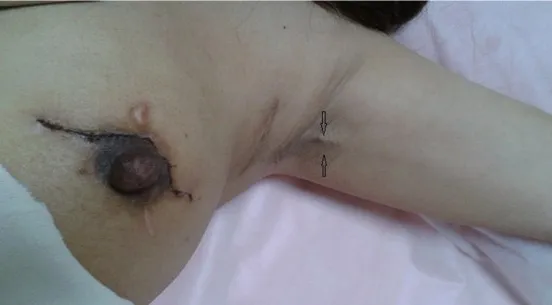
Physical examination of patient with axillary web syndrome. (A) Patient demonstrates axillary web syndrome in the left arm. Taut cords extending from the axilla to the medial arm are observed. The patient is unable to fully abduct her left shoulder.
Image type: medical_photograph (other_medical_photograph)